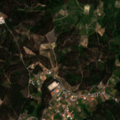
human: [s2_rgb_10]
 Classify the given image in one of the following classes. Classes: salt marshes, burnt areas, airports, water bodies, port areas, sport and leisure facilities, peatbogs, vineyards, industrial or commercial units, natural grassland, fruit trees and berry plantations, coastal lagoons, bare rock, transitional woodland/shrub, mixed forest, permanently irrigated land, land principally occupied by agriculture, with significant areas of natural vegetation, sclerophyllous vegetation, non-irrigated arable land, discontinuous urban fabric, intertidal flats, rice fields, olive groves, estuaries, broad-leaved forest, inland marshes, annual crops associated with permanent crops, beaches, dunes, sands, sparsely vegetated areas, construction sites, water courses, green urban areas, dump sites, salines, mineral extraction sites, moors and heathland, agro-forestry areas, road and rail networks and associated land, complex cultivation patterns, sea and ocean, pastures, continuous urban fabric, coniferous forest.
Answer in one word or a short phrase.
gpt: olive groves, complex cultivation patterns, land principally occupied by agriculture, with significant areas of natural vegetation, mixed forest, transitional woodland/shrub